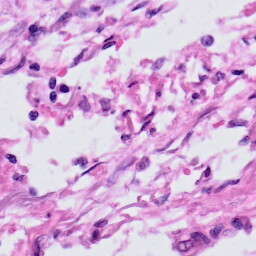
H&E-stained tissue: Skin